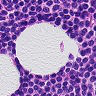
Metastatic tissue present: no